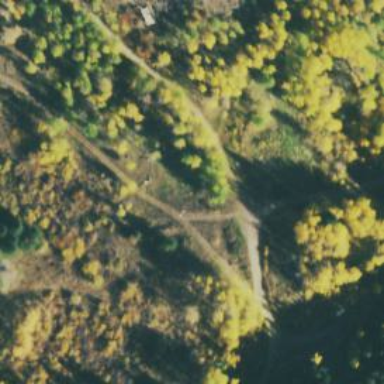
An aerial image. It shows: Advanced Nordic skiing trail that is groomed for classic and skating techniques.